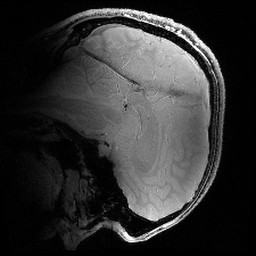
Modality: PDw
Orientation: sagittal
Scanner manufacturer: siemens
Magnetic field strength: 6.98 T
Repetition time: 2.29 s
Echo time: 0.00296 s